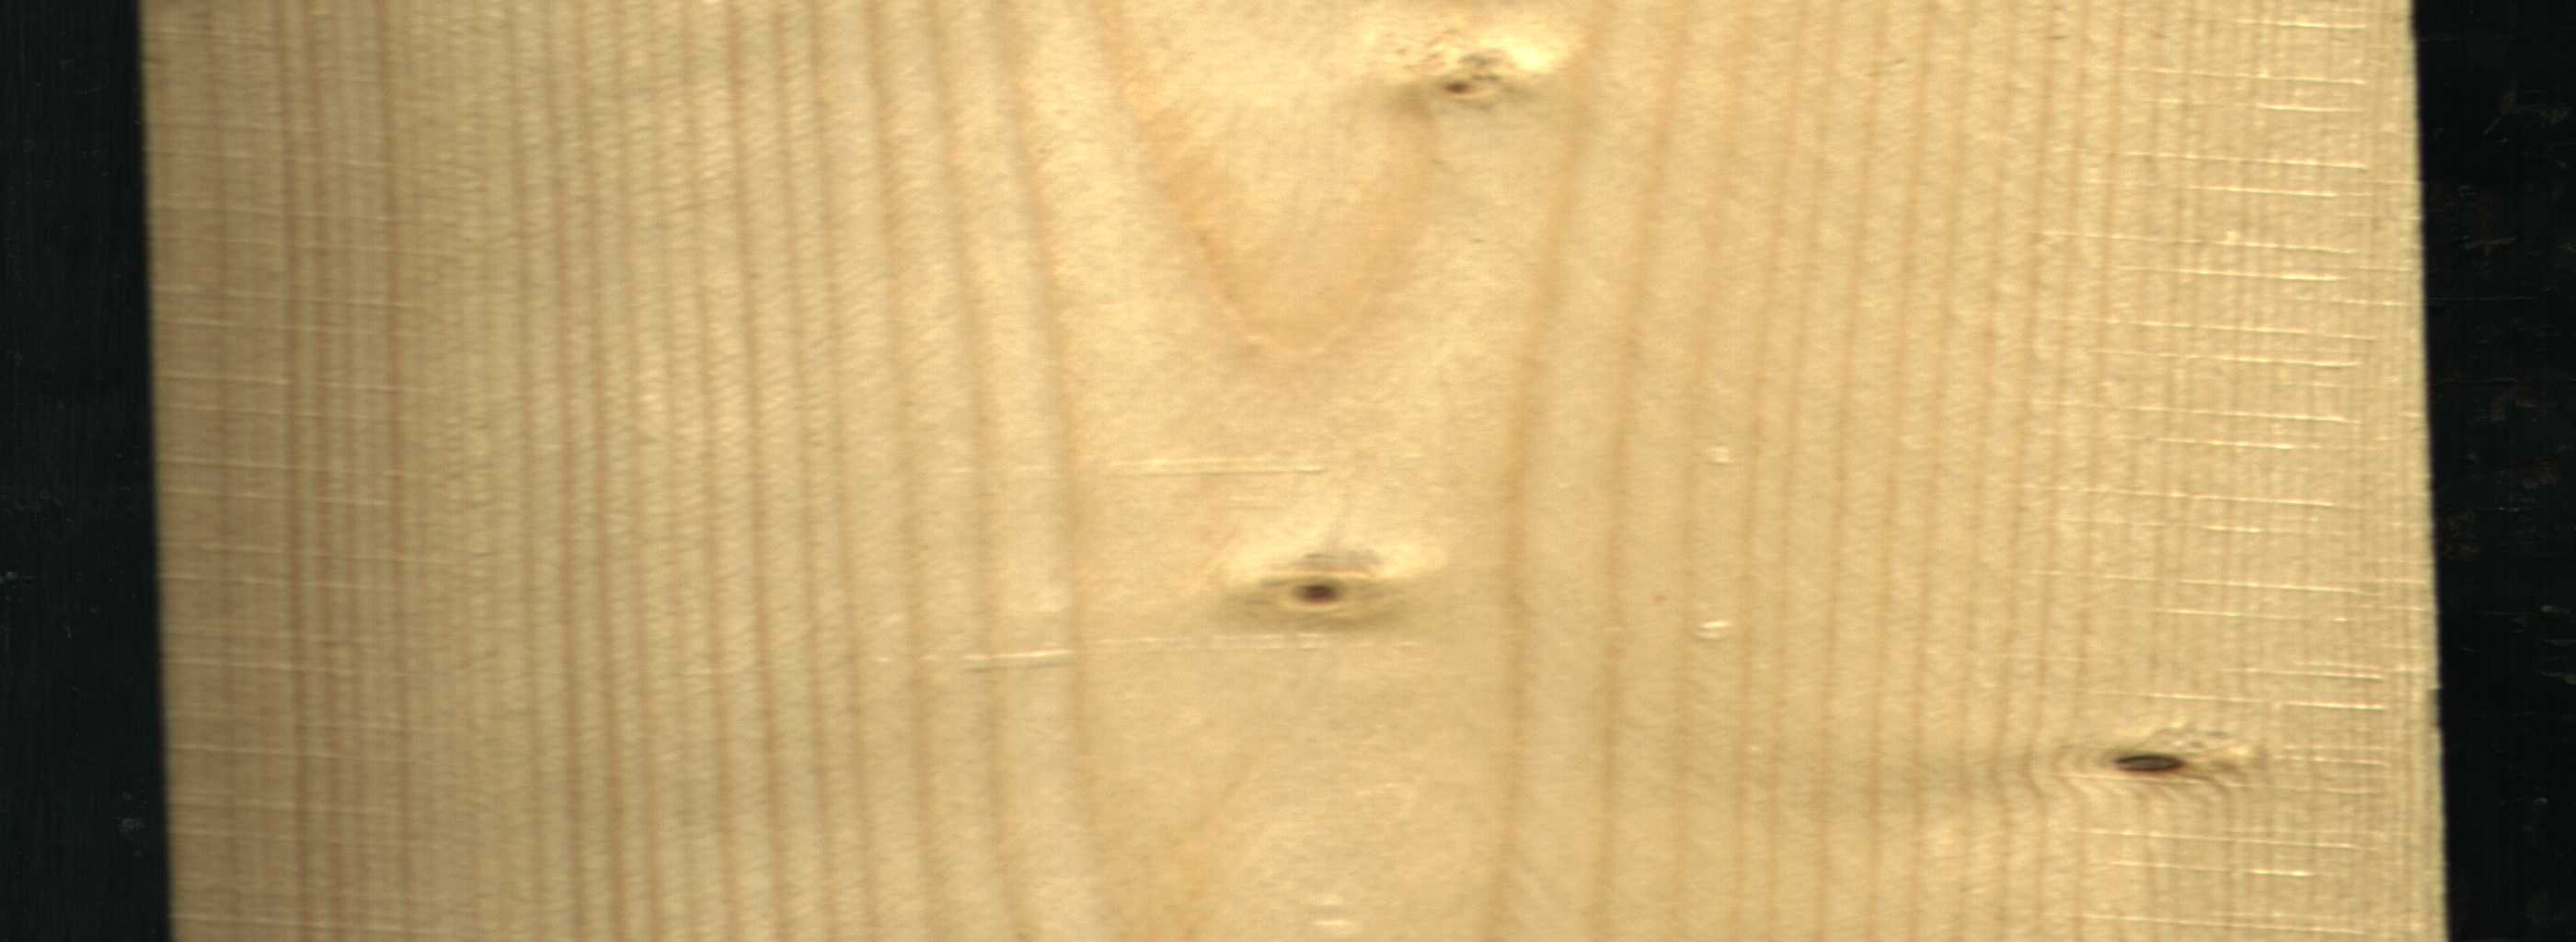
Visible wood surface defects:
Live_Knot
Live_Knot